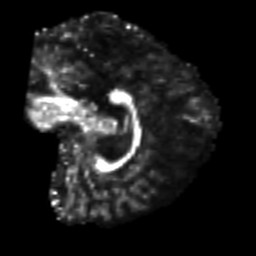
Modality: FA
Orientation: sagittal
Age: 39
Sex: female
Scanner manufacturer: siemens
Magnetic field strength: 3 T
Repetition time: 7.3 s
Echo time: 0.087 s